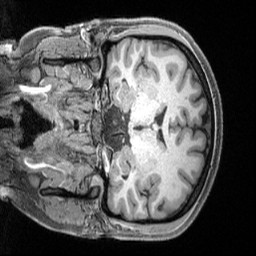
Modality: T1w
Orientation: coronal
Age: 27
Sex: female
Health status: healthy
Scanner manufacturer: siemens
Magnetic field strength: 3 T
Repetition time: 2.4 s
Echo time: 0.00222 s